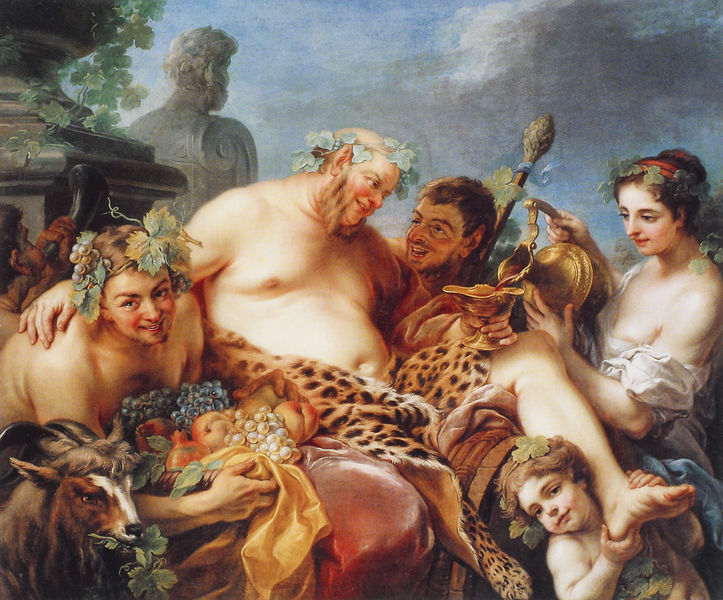
Titel: Der Rausch der Silenen
Künstler: Carle Van Loo
Institution: Nancy, Musée des Beaux-Arts
Schlagwörter: blau, blätter, gemälde, gott, himmel, mann, nackt, wolken, frauen, menschen, sitzen, frau, weiss, obst, wolke, fest, malerei, bart, betrunken, feier, feiern, gelage, gesichter, trinken, pelz, bild, horn, trinkhorn, gold, haare, kelch, kind, renaissance, engel, früchte, kanne, krug, putto, statue, trauben, fell, knaben, wein, dick, bauch, entblösst, fett, kranz, mythologie, karaffe, weintrauben, üppig, götter, teufel, bacchus, fressen, faun, lust, pfirsich, fröhlich, weinlaub, hörner, granatapfel, pfirsiche, ziege, wine, zepter, dionysos, leopard, leopardenfell, kraffe, ausgelassen, fülle, karrafe, menn, bachhus, fruits, sktlptur, luculus, goat